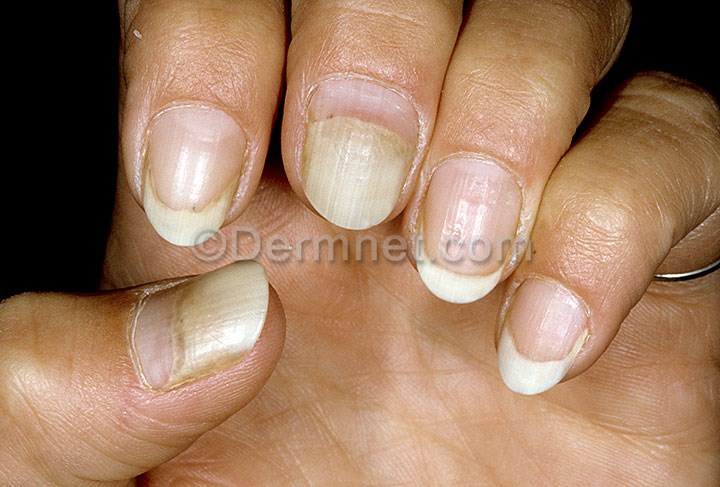
Disease: Nail Fungus and other Nail Disease